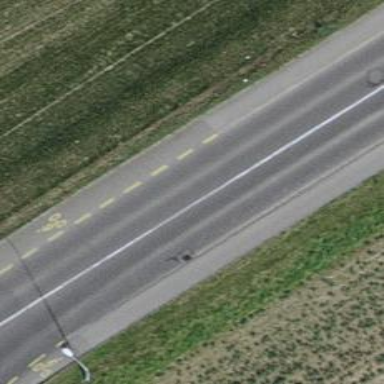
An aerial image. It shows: Secondary road with asphalt surface and cycle track alongside.